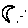
Label: moon